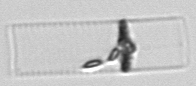
Label: Dactyliosolen_blavyanus